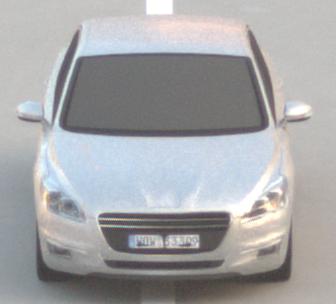
Make: Peugeot
Model: 508 120 VTi
Detailed model: 508 (I) Limousine
Model produced from: 2011/03
Model produced until: 2014/05
Doors: 4
Color: white
Road condition: dry road
Daytime: sunrise or sunset
Contrast: low contrast